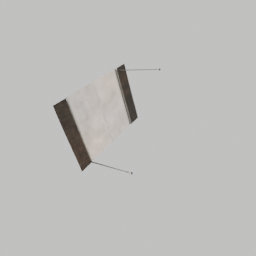
Label: lighting